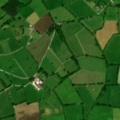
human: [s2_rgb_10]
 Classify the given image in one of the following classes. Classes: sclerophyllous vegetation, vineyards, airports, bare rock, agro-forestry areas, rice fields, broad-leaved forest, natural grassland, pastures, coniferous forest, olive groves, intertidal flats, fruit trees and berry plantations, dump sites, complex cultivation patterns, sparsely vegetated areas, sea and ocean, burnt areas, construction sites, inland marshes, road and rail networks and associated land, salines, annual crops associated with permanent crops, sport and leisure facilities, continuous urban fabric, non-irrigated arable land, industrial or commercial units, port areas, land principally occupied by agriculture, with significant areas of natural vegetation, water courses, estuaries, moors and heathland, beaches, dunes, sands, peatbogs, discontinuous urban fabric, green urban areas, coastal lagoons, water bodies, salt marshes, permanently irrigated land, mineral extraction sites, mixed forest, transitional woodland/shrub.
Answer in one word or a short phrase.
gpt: pastures